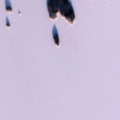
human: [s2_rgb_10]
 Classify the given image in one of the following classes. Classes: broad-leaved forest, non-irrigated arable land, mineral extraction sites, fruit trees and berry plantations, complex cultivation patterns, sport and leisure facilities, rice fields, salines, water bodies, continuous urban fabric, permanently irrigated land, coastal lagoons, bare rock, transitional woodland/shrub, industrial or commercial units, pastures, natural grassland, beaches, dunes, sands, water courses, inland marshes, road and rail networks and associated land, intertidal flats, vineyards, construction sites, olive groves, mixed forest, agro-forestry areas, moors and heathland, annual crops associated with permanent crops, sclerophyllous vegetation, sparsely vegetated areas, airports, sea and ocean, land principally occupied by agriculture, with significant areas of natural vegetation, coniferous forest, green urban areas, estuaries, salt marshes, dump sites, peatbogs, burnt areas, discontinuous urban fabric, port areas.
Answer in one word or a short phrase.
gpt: water bodies